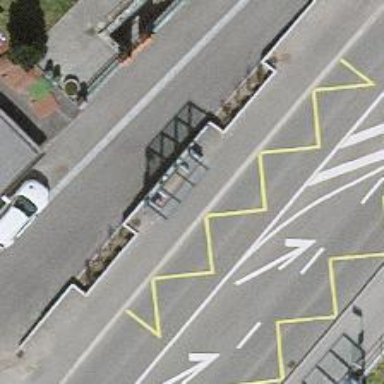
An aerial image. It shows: Bus stop with sheltered platform for public transport.